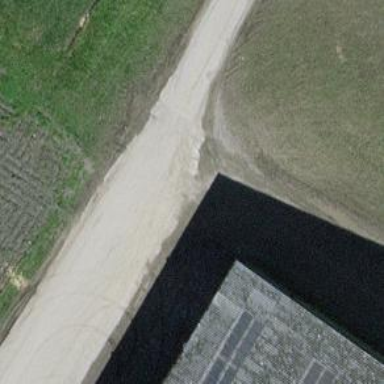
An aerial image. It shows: Unclassified paved road.